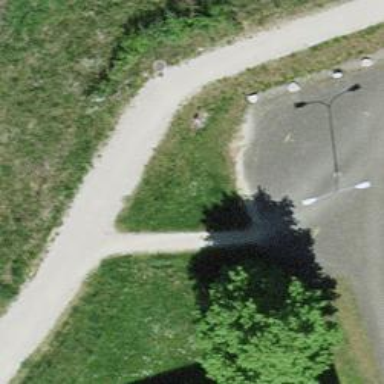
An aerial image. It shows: Footway with fine gravel surface.